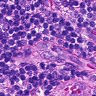
Metastatic tissue present: no